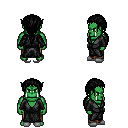
a pixel art fantasy rpg character, male body template, orc, green skin, gray robe, robe skirt, black ponytail hairstyle, white slippers, four views (front, back, left, right), 2x2 character sprite sheet, small pixel art, hard edges, no anti-aliasing